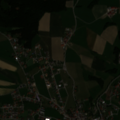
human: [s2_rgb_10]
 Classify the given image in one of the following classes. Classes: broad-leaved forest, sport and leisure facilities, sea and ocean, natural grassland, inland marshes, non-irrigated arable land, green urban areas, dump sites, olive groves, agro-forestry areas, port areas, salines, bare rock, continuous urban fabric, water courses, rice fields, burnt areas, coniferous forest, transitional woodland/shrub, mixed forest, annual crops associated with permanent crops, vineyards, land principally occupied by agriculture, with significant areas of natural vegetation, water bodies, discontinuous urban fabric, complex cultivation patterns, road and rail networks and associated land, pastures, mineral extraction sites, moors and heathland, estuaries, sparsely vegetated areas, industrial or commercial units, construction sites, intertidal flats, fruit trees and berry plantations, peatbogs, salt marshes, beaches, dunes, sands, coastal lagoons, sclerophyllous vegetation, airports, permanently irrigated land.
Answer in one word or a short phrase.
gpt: discontinuous urban fabric, non-irrigated arable land, pastures, complex cultivation patterns, coniferous forest